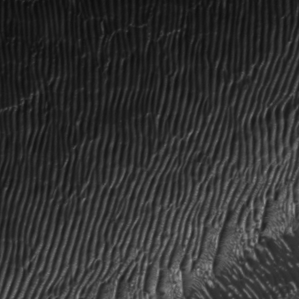
Label: frost